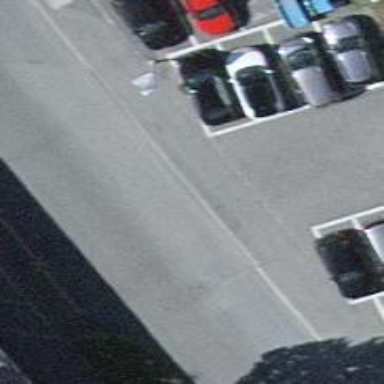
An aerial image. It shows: Parking aisle with pebblestone surface.